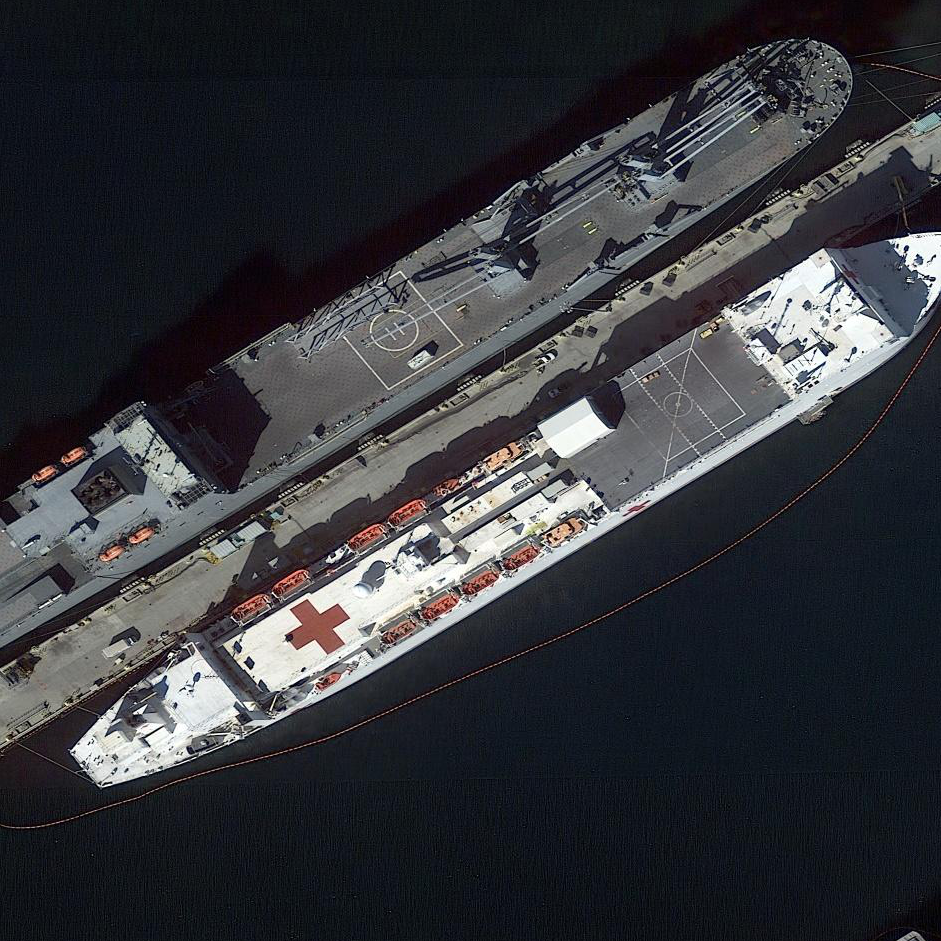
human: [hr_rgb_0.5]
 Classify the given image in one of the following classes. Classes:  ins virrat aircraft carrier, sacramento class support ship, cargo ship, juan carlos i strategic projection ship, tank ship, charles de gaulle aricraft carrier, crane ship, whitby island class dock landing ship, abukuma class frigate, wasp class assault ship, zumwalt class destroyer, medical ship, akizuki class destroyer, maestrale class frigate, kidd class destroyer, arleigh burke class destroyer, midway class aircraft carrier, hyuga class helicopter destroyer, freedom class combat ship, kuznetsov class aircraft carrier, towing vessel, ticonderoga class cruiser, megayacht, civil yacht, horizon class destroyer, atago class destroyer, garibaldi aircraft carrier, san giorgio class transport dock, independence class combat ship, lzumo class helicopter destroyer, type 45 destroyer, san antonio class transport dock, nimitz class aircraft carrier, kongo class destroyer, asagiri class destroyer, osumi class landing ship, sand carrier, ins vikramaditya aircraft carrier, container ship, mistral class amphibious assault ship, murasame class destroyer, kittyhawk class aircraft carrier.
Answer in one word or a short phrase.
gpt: Medical ship